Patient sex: F
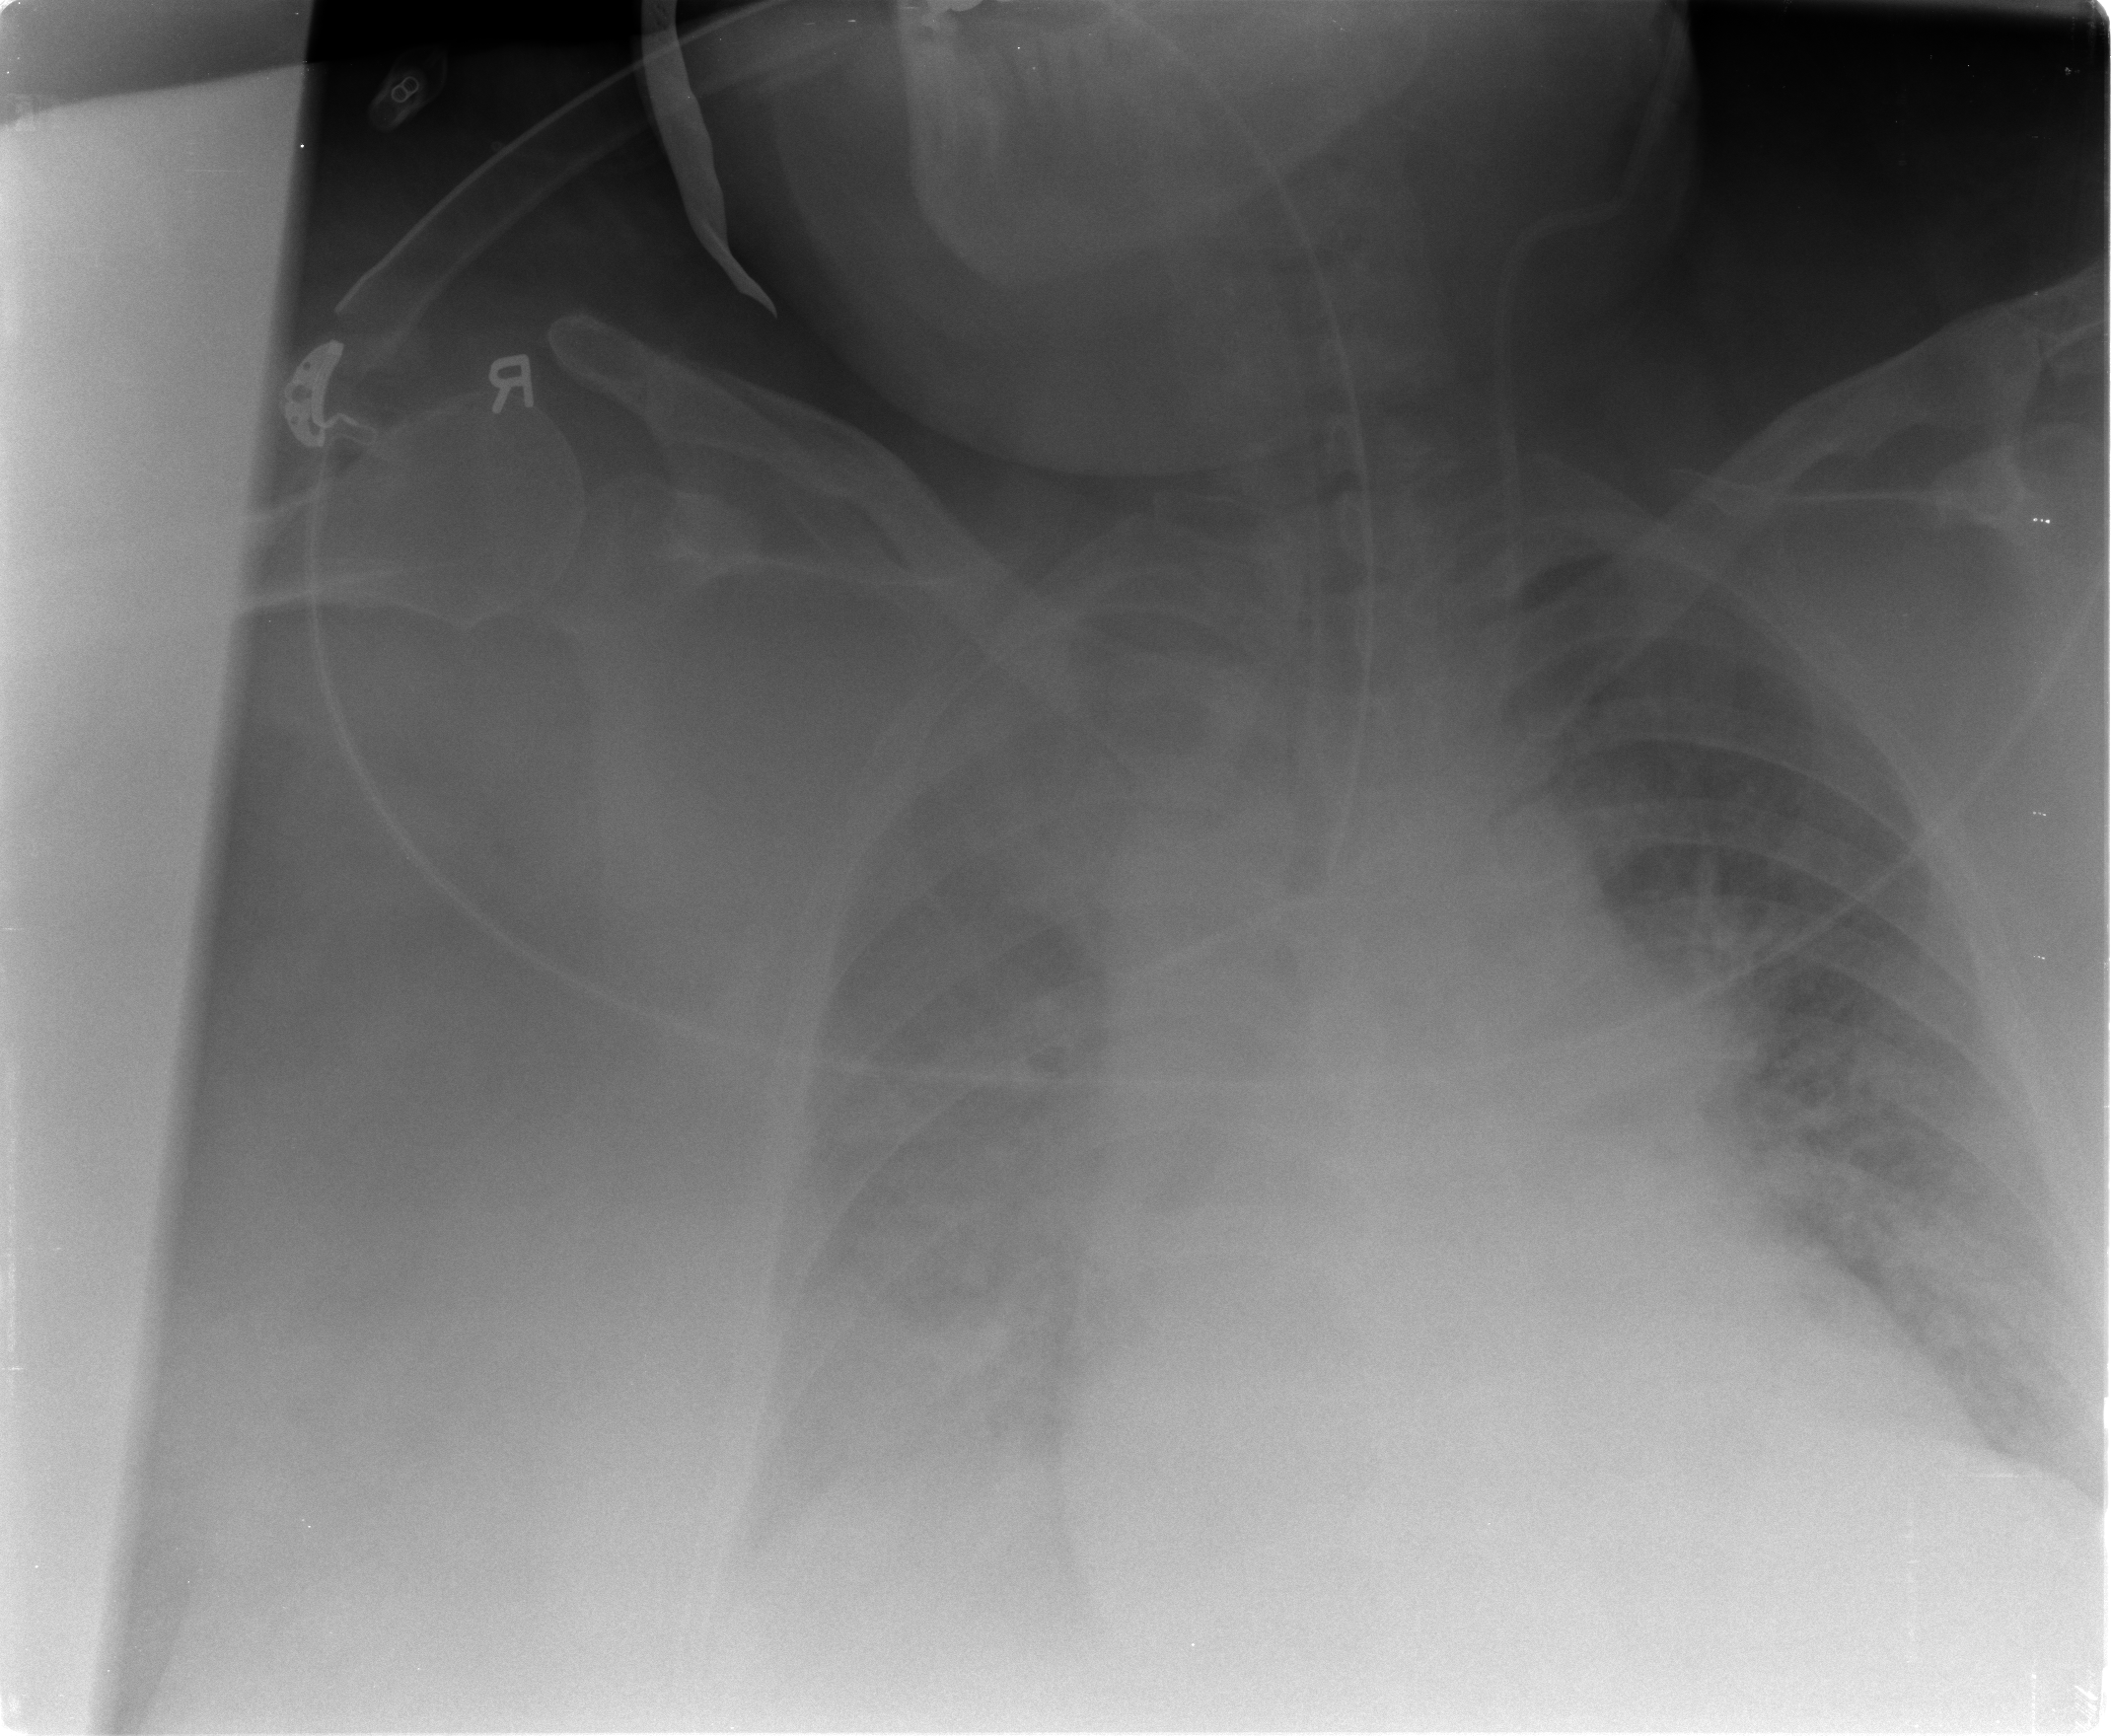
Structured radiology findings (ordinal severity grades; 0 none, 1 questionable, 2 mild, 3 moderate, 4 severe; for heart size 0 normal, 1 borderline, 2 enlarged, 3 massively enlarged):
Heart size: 2
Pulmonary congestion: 2
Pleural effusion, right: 1
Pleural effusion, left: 2
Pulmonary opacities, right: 2
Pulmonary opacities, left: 1
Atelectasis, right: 2
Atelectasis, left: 2